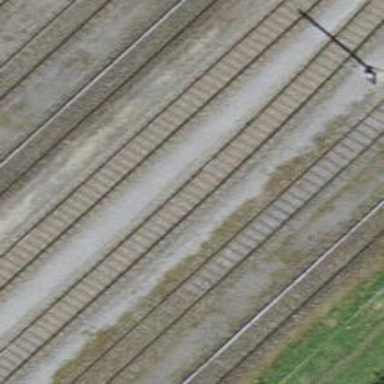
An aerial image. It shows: Railway switch.